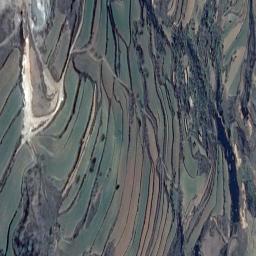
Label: terrace